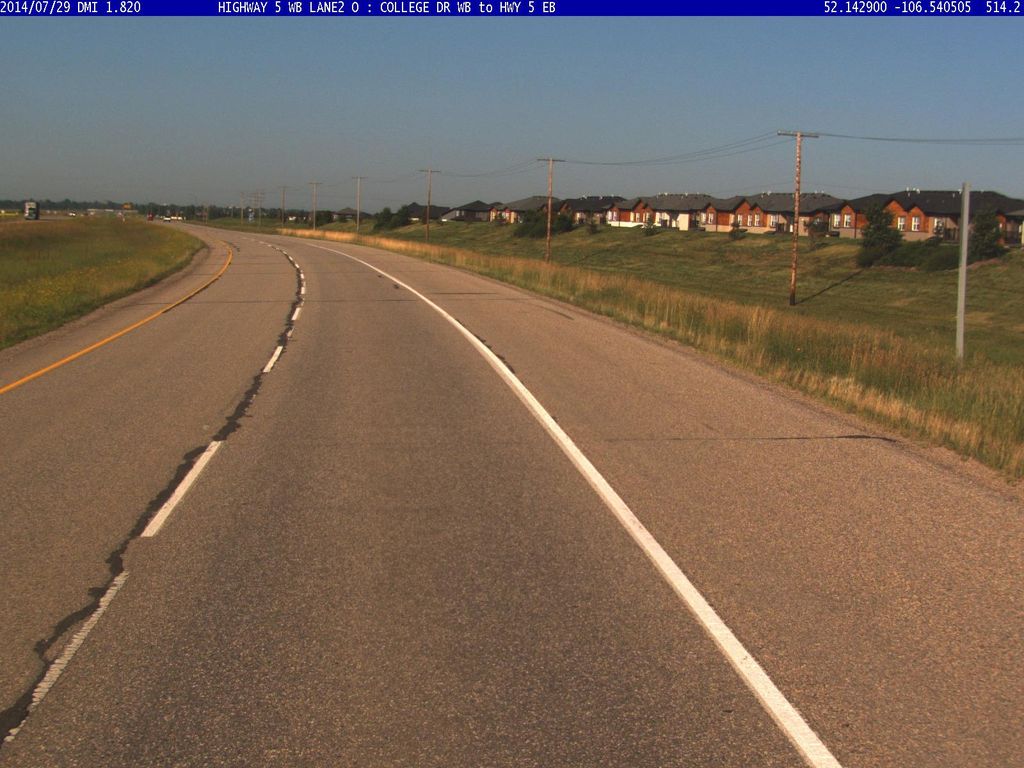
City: saskatoon